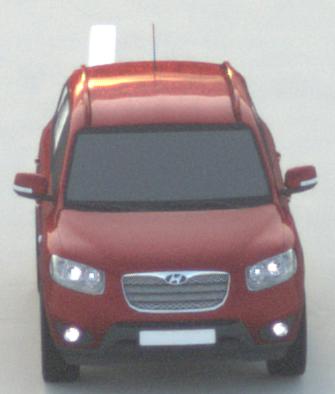
Make: Hyundai
Model: Santa Fe 2.4
Detailed model: Santa Fe (CM)
Model produced from: 2010/01
Model produced until: 2012/09
Doors: 5
Color: red
Road condition: dry road
Daytime: sunrise or sunset
Contrast: low contrast